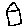
Label: house